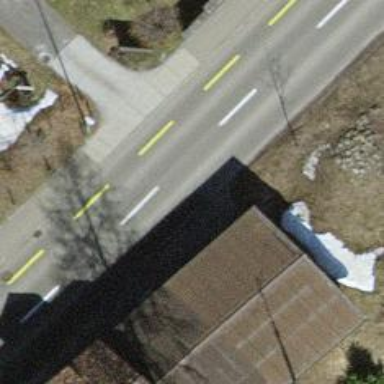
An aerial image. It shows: Secondary road with asphalt surface.